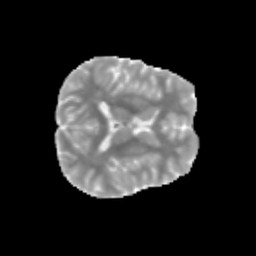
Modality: MD
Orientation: axial
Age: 12
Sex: female
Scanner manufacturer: siemens
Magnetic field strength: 3 T
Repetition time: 3.8 s
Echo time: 0.07 s